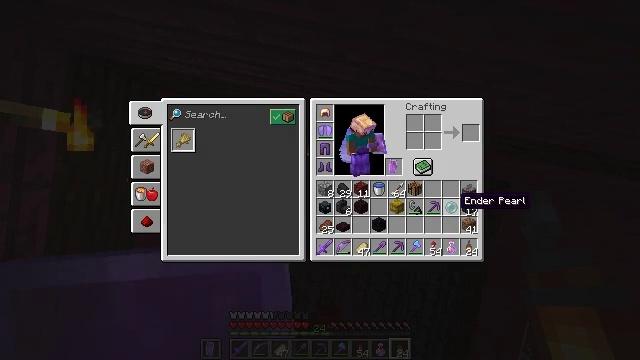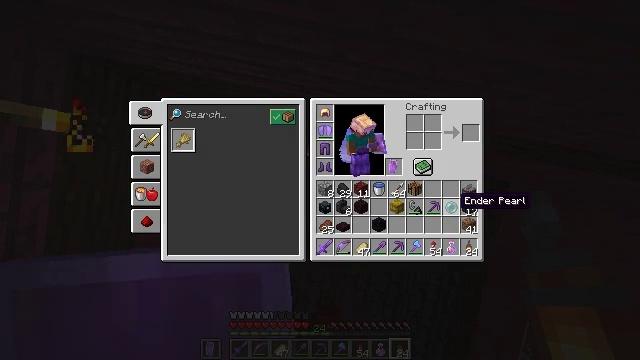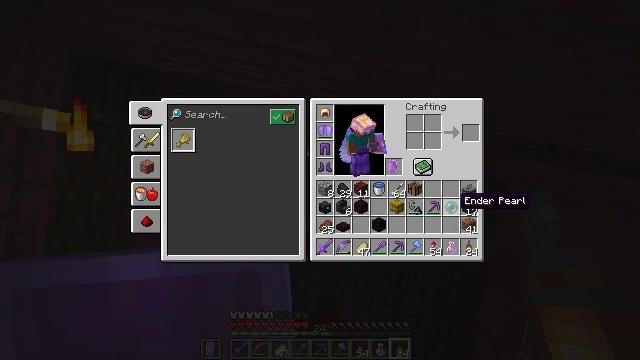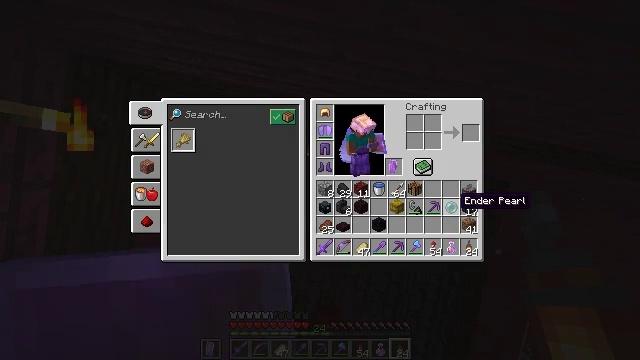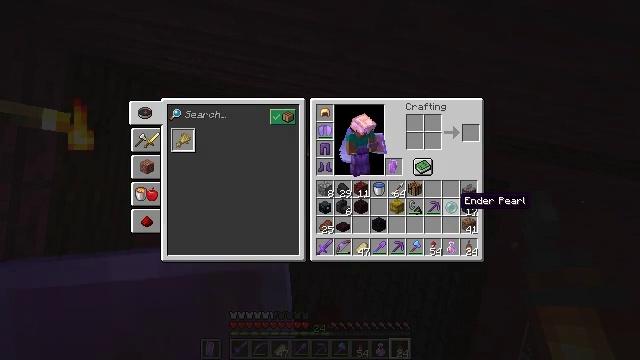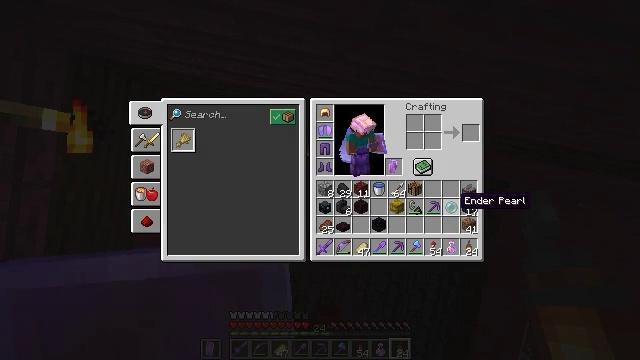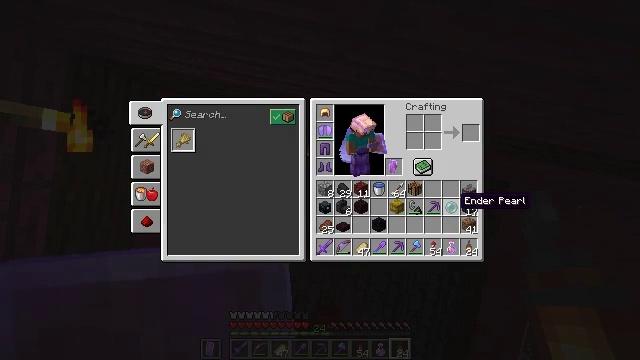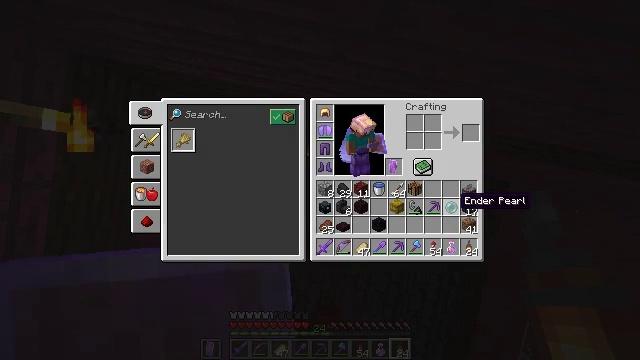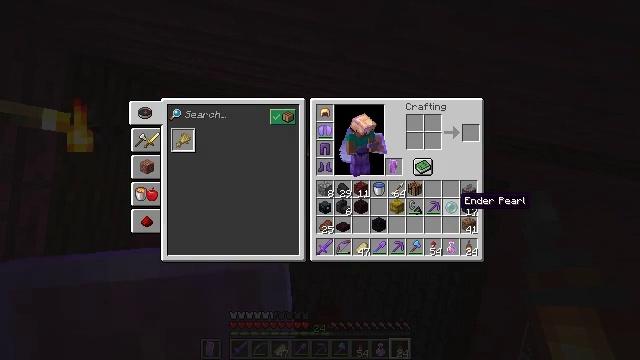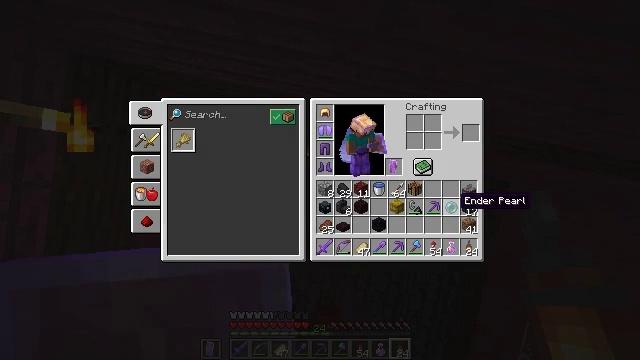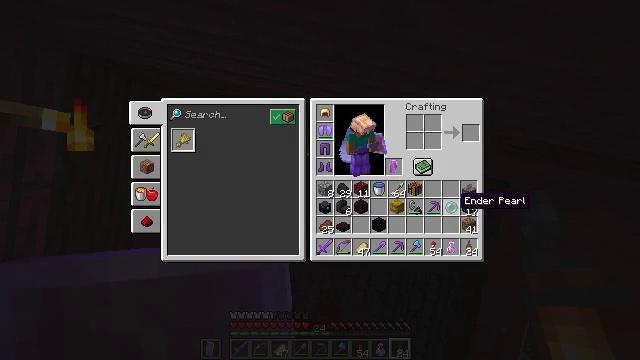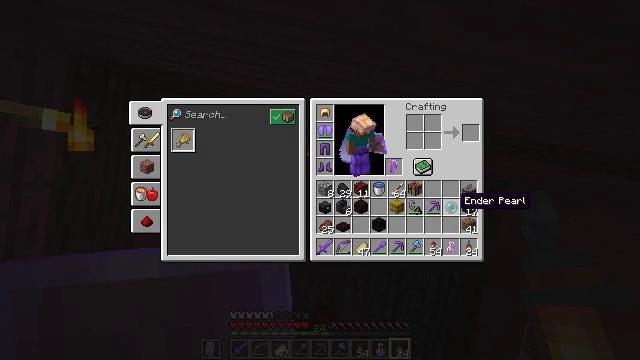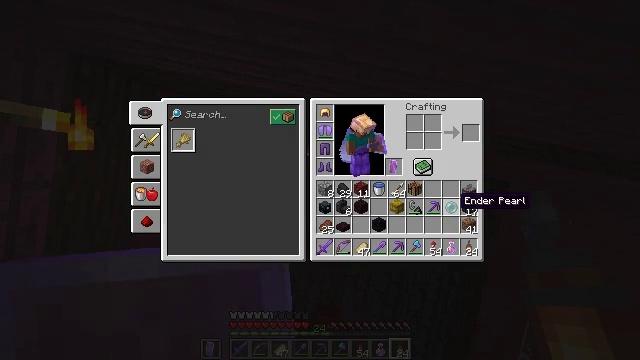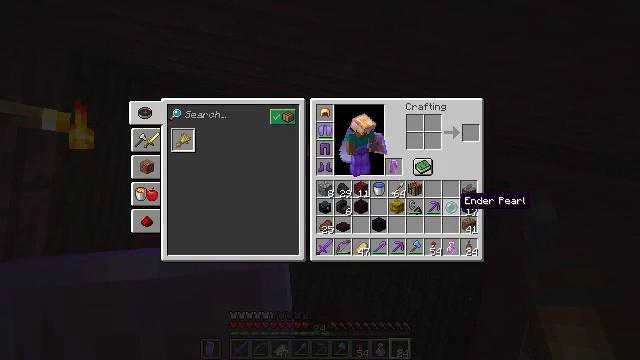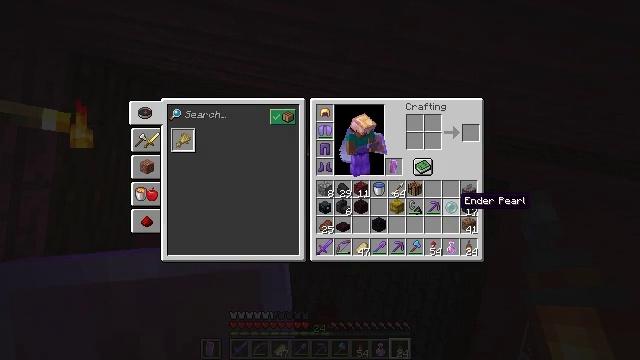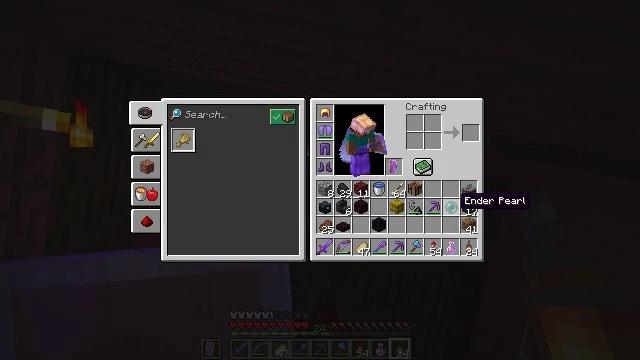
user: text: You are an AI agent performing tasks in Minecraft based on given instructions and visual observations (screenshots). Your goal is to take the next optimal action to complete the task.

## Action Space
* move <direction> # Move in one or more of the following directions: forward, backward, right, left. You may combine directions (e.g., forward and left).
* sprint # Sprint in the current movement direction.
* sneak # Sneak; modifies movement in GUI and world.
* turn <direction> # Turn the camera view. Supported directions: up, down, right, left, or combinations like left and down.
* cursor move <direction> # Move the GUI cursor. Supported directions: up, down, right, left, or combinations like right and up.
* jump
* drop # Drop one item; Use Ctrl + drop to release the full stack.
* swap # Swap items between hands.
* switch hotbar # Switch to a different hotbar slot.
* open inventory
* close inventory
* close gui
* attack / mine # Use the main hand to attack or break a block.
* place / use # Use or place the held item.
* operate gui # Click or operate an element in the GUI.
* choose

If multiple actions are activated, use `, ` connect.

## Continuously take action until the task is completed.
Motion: motion action
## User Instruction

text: Attack the nether brick slab to gather it.
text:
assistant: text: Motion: no_op
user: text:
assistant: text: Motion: no_op
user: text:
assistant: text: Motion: no_op
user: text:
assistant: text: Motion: no_op
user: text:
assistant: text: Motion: no_op
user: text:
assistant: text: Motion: no_op
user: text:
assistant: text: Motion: no_op
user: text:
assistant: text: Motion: no_op
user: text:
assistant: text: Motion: no_op
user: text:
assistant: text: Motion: no_op
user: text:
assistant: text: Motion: no_op
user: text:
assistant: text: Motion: no_op
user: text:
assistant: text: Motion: no_op
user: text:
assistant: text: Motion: no_op
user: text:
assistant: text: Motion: no_op
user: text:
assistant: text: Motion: no_op
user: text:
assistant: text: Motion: no_op
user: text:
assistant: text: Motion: no_op
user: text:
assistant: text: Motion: no_op
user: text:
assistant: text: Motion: no_op
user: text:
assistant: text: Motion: no_op
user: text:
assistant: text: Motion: no_op
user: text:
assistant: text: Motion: no_op
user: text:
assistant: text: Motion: no_op
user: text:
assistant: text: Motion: no_op
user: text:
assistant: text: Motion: no_op
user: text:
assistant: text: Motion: no_op
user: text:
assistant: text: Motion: no_op
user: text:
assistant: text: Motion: no_op
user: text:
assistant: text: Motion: no_op